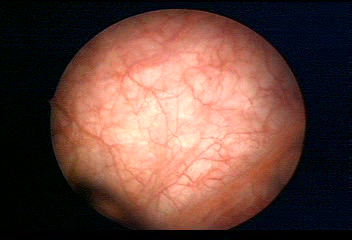
Modality: WLC
Class: Normal mucosa
Bladder cancer association: No